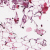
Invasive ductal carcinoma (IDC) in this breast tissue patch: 0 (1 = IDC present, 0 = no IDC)